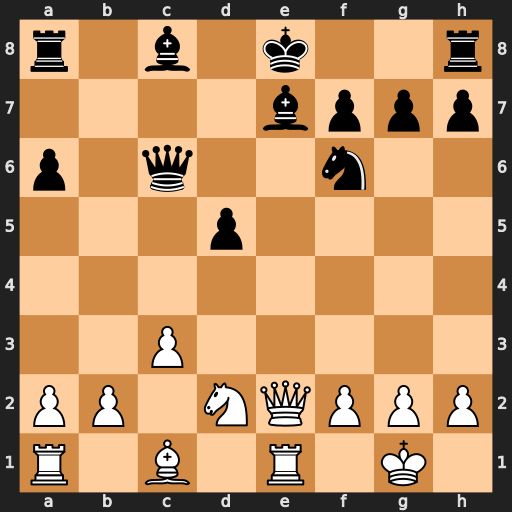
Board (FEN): r1b1k2r/4bppp/p1q2n2/3p4/8/2P5/PP1NQPPP/R1B1R1K1
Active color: w
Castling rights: kq
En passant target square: -
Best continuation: Qxe7#